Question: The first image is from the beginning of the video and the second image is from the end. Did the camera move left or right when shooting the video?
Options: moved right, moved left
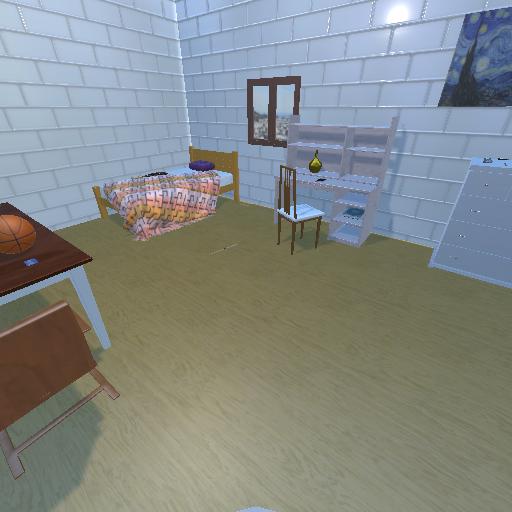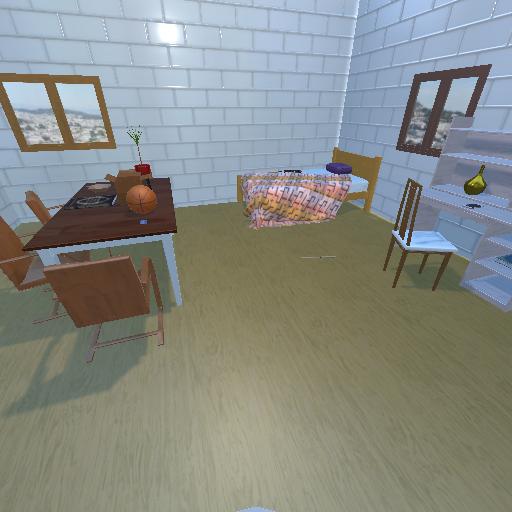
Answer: moved right